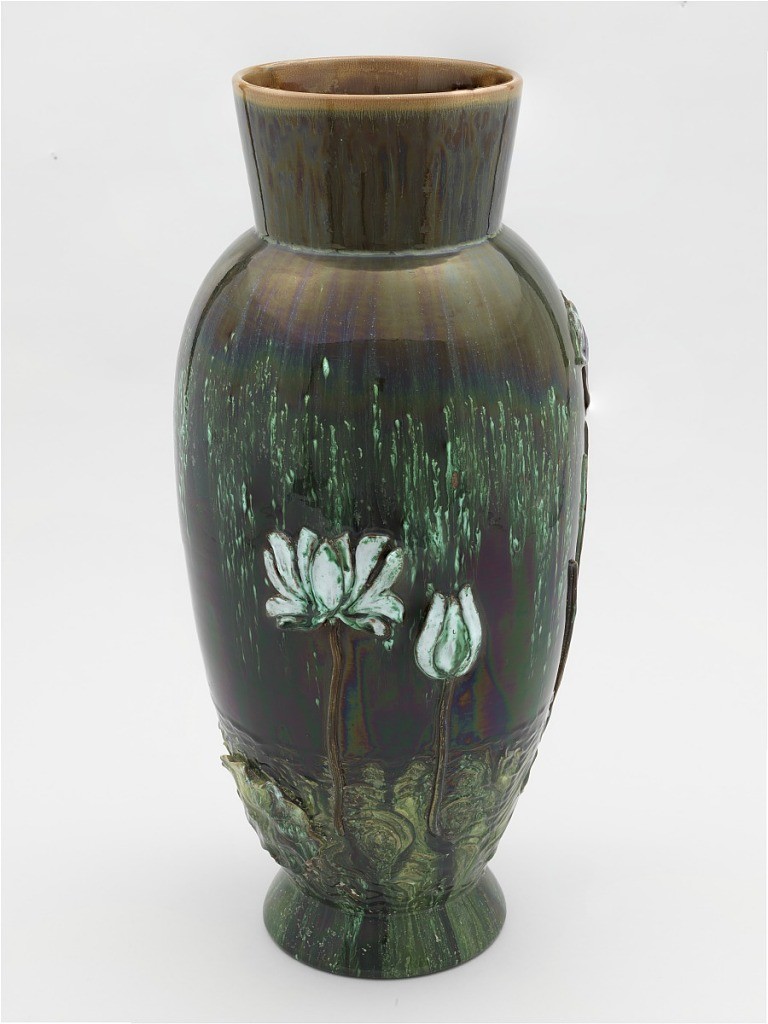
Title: Vase
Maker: Christopher Dresser, Scottish, 1834–1904
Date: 1880–82
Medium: Glazed earthenware, overglaze lustre
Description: Red earthenware body. Elongated ovoid shape, flared foot, flared "collar" neck. Body applied with molded iris with purple glaze, and white water lilies, both with foliage emerging from stylized water lines. Body glazed in striated brown, green and white, with surface iridescence. Interior glazed.